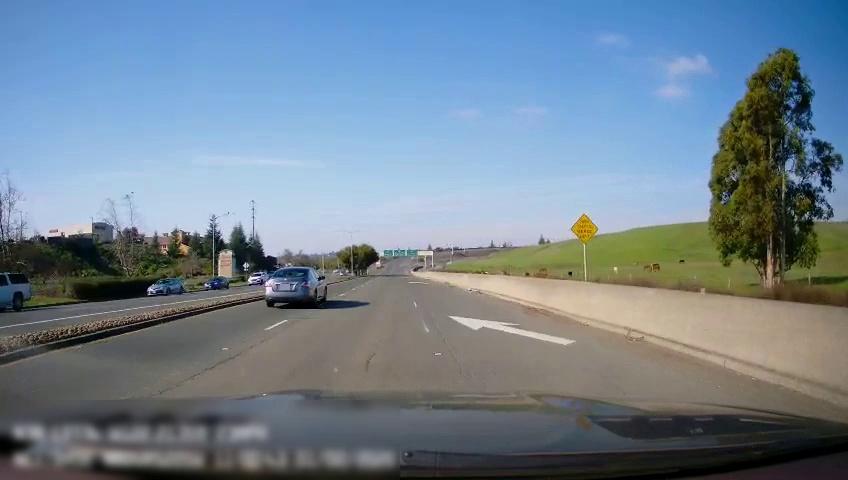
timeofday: Day
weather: Sunny
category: Drivable Space
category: Drivable Space
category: Vehicles | Car
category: Vehicles | Car
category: Vehicles | SUV
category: Vehicles | SUV
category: Vehicles | Car
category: Lanes | Current Lane
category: Lanes | Alternate Lane
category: Lanes | Current Lane
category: Lanes | Opposite Lane
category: Lanes | Opposite Lane
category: Lanes | Opposite Lane
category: Traffic | Signs
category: Traffic | Signs
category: Traffic | Signs
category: Traffic | Signs